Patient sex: F
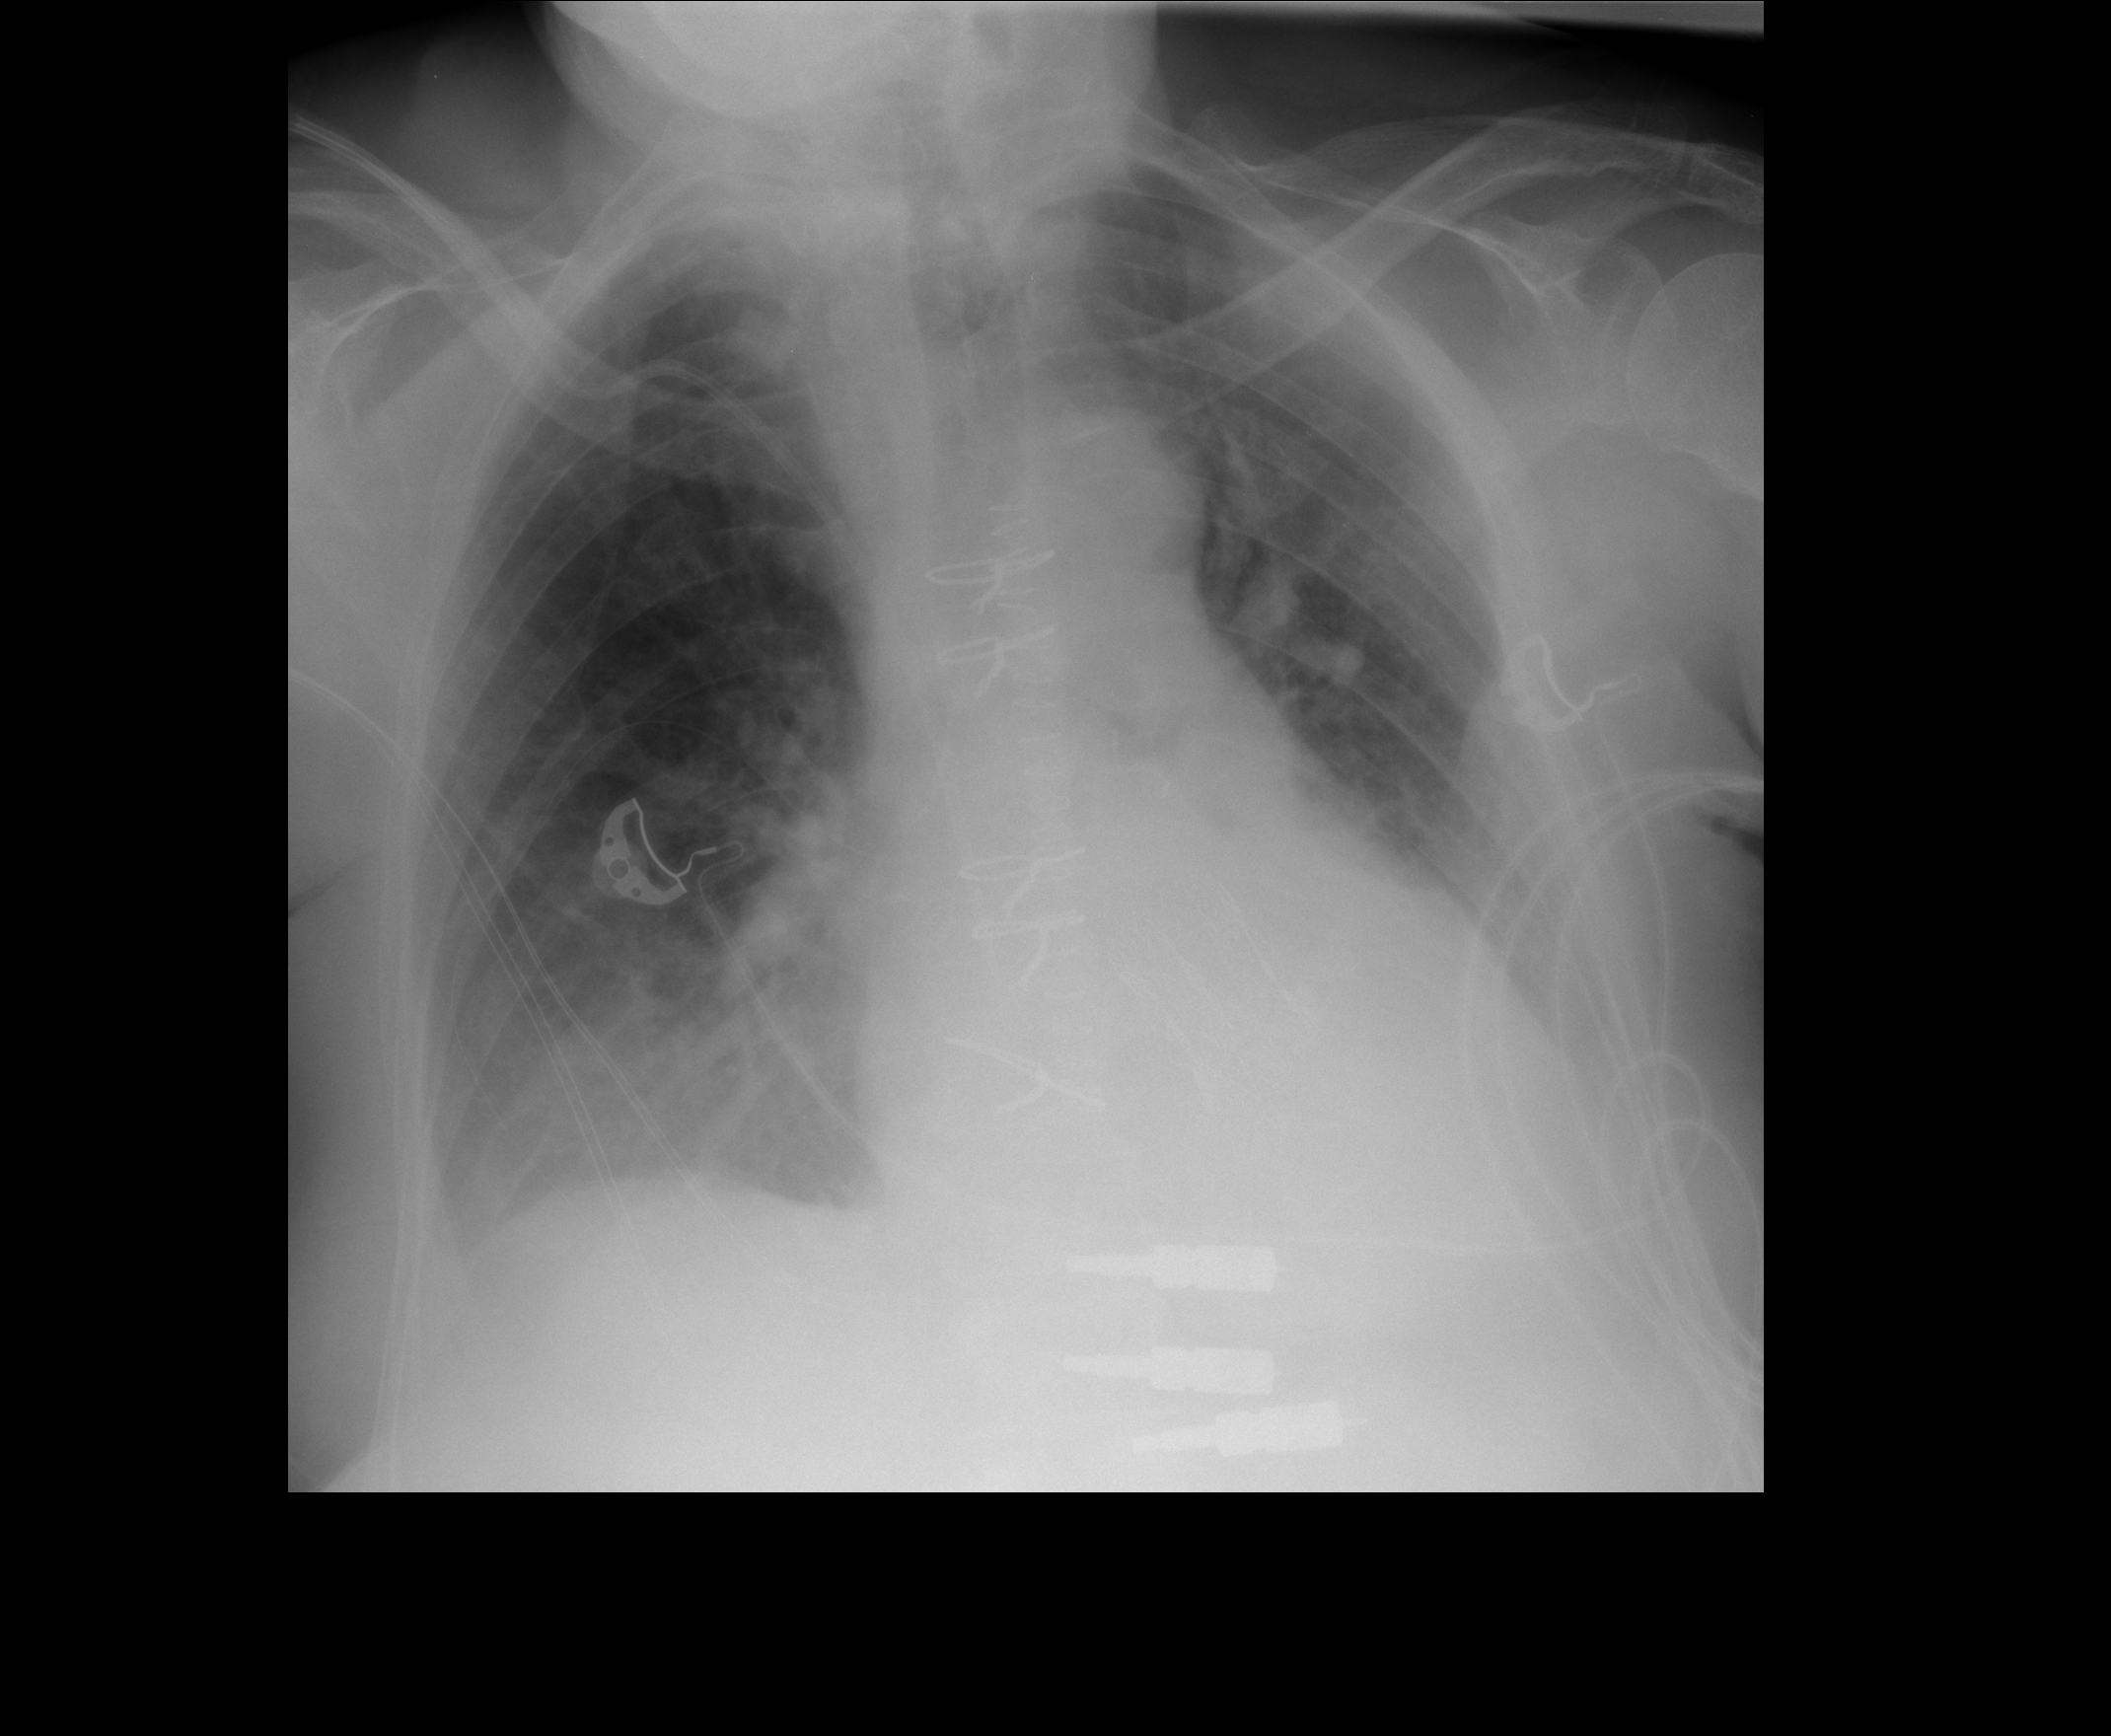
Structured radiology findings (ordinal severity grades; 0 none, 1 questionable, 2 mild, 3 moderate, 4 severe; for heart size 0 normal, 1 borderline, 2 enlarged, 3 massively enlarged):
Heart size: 1
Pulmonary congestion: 2
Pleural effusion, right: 2
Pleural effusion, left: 2
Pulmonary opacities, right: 2
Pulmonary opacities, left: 0
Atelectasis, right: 2
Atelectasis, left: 2